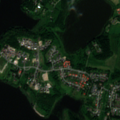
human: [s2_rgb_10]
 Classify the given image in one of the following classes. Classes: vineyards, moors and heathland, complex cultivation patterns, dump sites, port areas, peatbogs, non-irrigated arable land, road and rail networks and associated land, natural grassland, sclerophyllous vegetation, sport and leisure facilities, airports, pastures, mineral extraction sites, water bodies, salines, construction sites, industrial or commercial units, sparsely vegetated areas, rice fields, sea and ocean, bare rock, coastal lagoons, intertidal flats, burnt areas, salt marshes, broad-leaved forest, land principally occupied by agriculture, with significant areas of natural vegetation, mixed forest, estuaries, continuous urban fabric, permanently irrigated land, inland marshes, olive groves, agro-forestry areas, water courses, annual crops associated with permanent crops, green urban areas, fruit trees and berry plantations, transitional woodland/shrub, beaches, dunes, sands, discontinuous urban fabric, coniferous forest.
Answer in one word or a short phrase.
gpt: discontinuous urban fabric, non-irrigated arable land, land principally occupied by agriculture, with significant areas of natural vegetation, broad-leaved forest, water bodies